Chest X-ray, PA view. Patient: 49 years old, sex M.
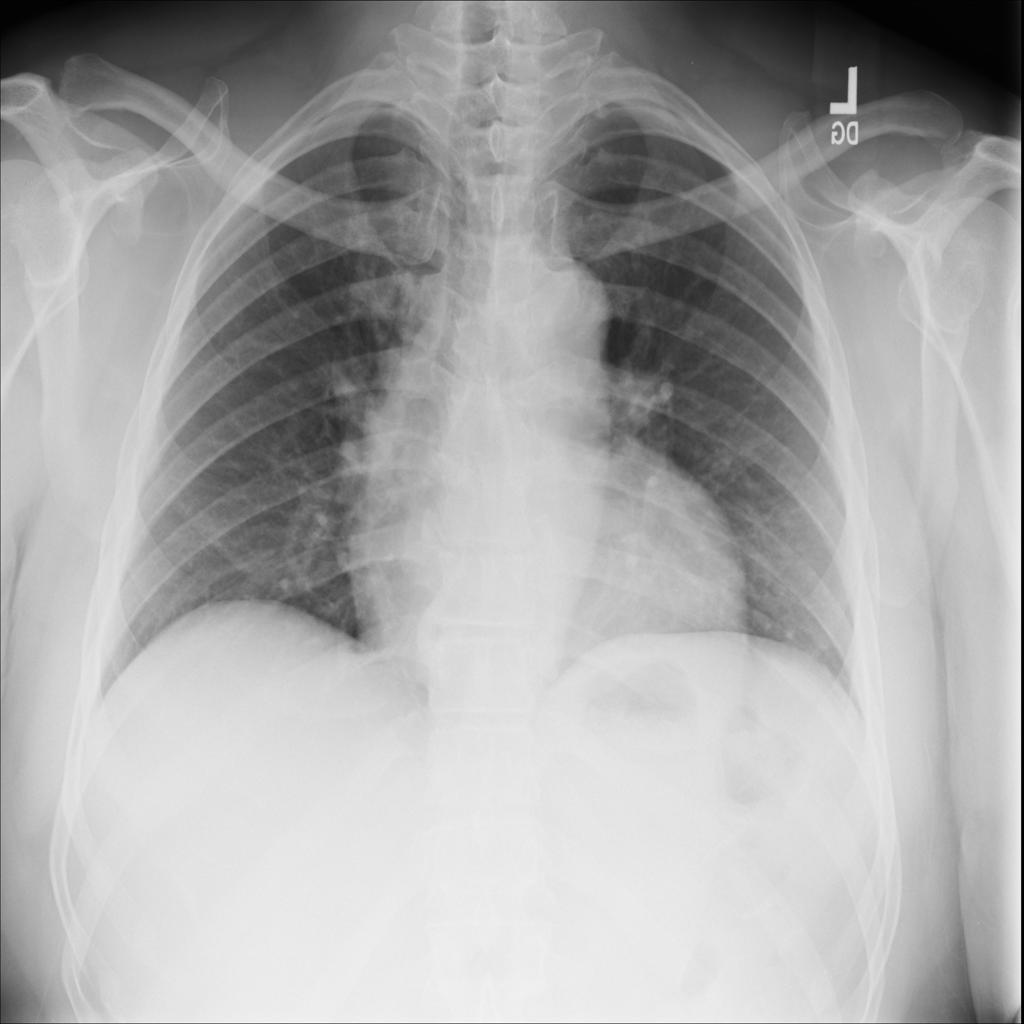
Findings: Cardiomegaly